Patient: sex M, age 42
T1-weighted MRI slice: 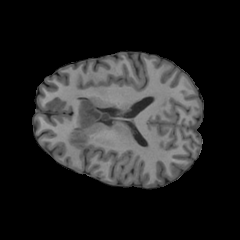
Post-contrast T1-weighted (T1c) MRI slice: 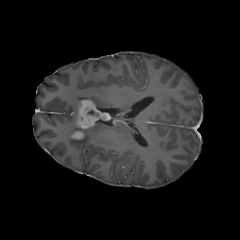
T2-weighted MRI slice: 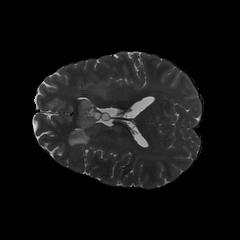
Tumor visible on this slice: yes
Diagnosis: Glioblastoma, IDH-wildtype
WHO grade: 4